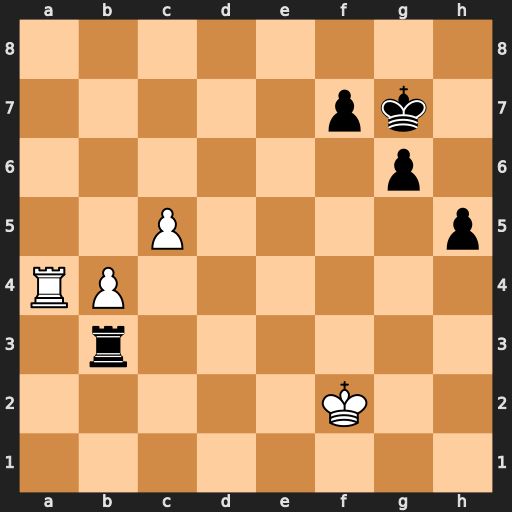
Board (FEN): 8/5pk1/6p1/2P4p/RP6/1r6/5K2/8
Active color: w
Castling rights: -
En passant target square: -
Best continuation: c6 Rc3 b5 Rc5 Rb4